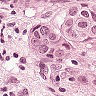
Metastatic tissue present: yes